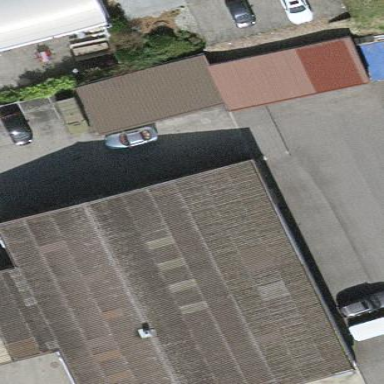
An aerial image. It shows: Building housing car repair shop that also offers vehicle wash services.